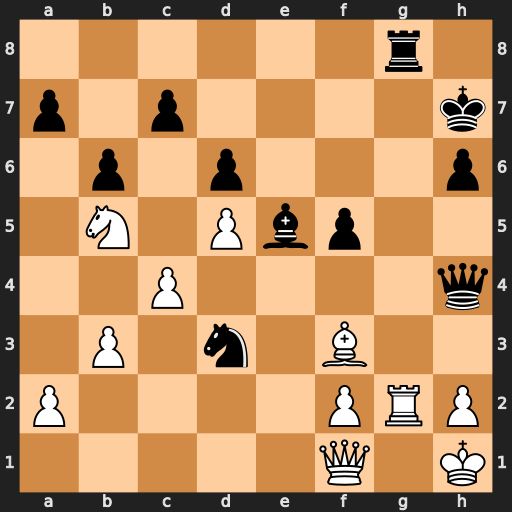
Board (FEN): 6r1/p1p4k/1p1p3p/1N1Pbp2/2P4q/1P1n1B2/P4PRP/5Q1K
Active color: w
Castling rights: -
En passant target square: -
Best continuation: Qxd3 Rxg2 Kxg2